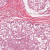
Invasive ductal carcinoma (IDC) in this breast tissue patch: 0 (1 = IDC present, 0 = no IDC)